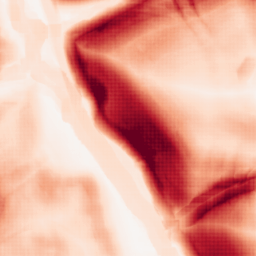
Category: morphological
Decomposition family: morphological_square
Decomposition parameters: operation: gradient
size: 15
Upsampling method: sinc_blackman
Upsampling parameters: scale: 2
kernel_size: 4
Upsampling scale: 2